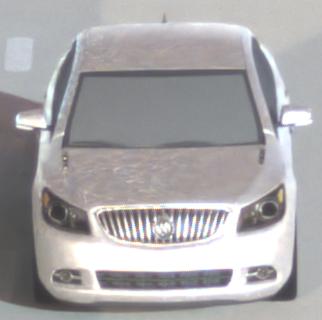
Make: Buick
Model: LaCrosse
Detailed model: Gen. 2
Model produced from: 2009
Model produced until: 2016
Doors: 4
Color: white
Road condition: dry road
Daytime: night
Contrast: high contrast